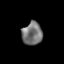
Tissue: prostate
Cell type: T cells
Senescence score: 0.7177
Nuclear area (px): 457
Mean DAPI intensity: 115.853